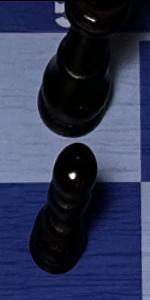
Label: Pawn_Black